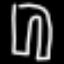
Label: pants